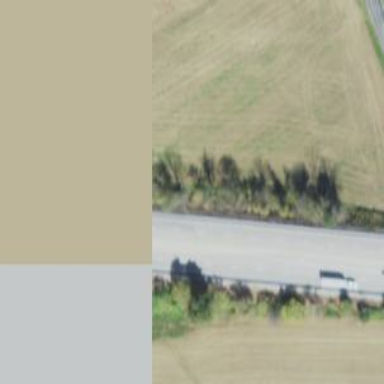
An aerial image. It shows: Asphalt road classified as primary highway with expressway characteristics.